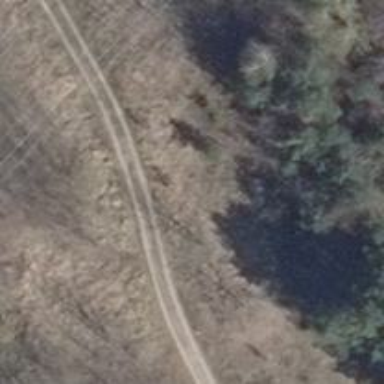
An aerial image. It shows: Sandy track road with grade4 tracktype.